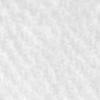
Label: no_change